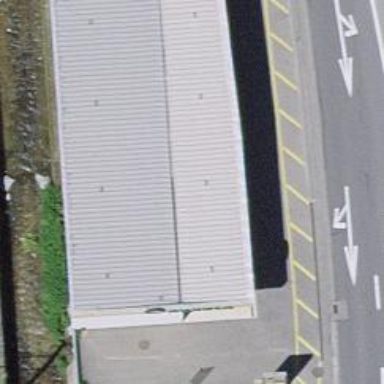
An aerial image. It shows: Fuel station.